Aerial crown-view tile of a tropical tree (Barro Colorado Island, Panama), acquired 20250414:
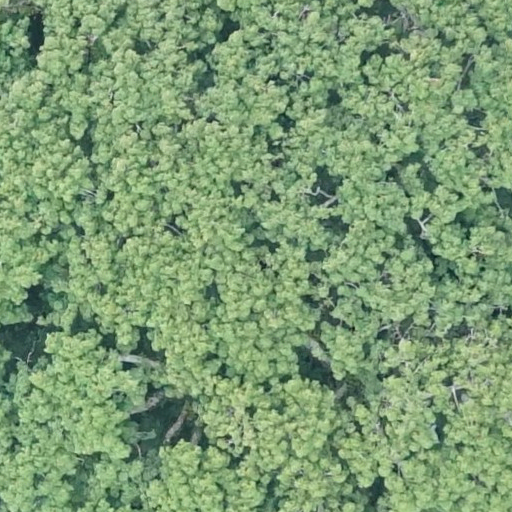
Species: Ceiba pentandra
GBIF accepted scientific name: Ceiba pentandra
Crown area: 1212.123 m²